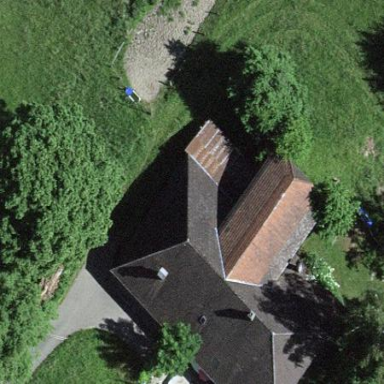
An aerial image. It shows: Farm building.